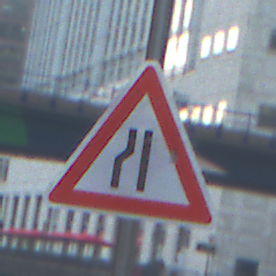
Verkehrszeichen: EinseitigVerengteFahrbahnLinks
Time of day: MorningAfternoon
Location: Outdoor (Urban)
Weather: PartlyCloudy
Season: NotSpecified
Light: Natural